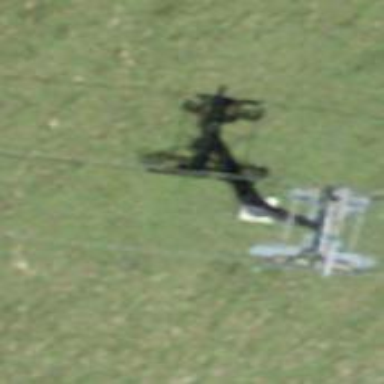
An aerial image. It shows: Pylon used for aerialway.